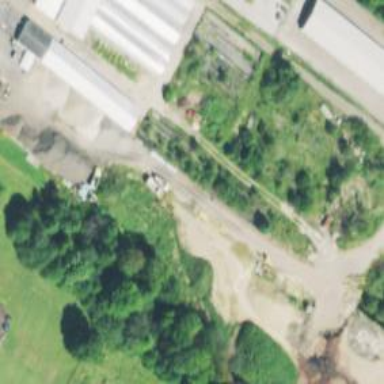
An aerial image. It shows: Plant nursery.